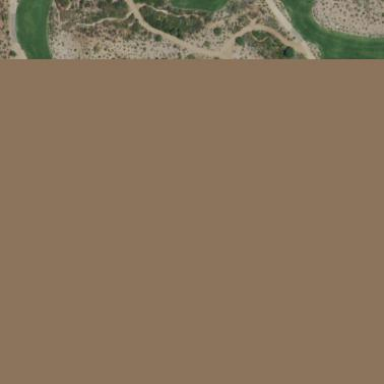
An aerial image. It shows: Scenic golf fairway.